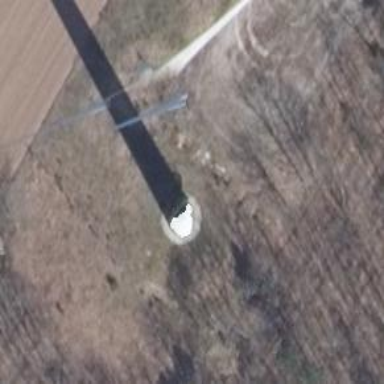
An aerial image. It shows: Wind turbine generator that utilizes wind as its source for generating electricity. It is of the horizontal axis type.